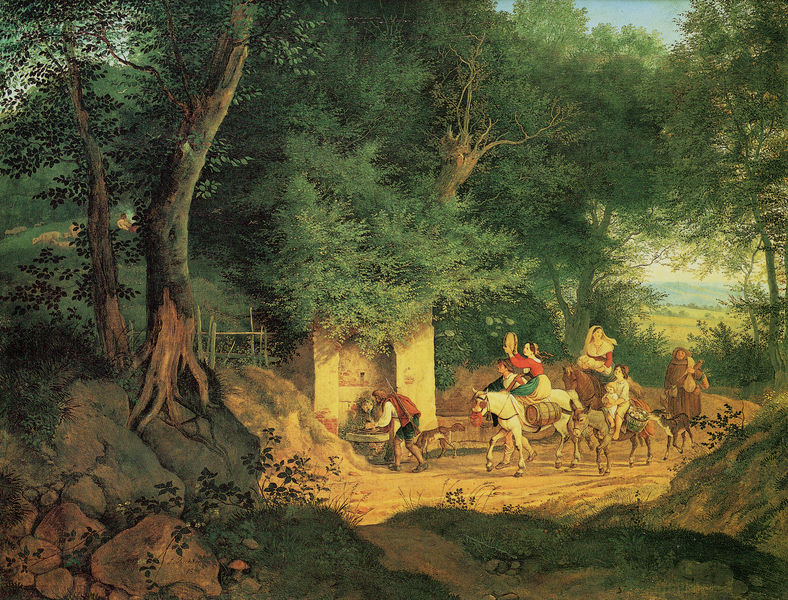
Titel: Brunnen bei Ariccia
Künstler: Adrian Ludwig Richter
Standort: Berlin
Institution: Alte Nationalgalerie
Schlagwörter: baum, berg, blau, blätter, dunkel, felsen, feuer, gemälde, himmel, laub, mann, schatten, umhang, wasser, weiß, baumstämme, bäume, frauen, gelb, grün, landschaft, menschen, mädchen, ocker, sand, sitzen, äste, abend, braun, frau, grau, hell, holz, kleid, kleider, licht, männer, schwarz, strasse, szene, tisch, ausblick, gras, haus, hund, hunde, rot, tier, tiere, tuch, weg, wiese, zaun, beige, gesellschaft, haube, malerei, hemd, trinken, architektur, mensch, stehen, stein, steine, tragen, ast, baumstamm, dämmerung, erde, felder, ferne, gräser, horizont, hügel, morgen, nass, natur, sonnenaufgang, stamm, weide, zweige, büsche, gatter, gehen, pfad, rauch, sonne, sträucher, wiesen, boden, kutte, mantel, familie, kind, mutter, blatt, musik, musiker, pflanze, pflanzen, wald, brunnen, esel, genre, kinder, pferd, pferde, reiter, sack, ranken, ausritt, reiten, reiterin, zaumzeug, zügel, schürze, sommer, genrebild, italien, abhang, heiß, last, reisig, schürzen, warm, berge, fels, hang, sonnenlicht, zug, mauer, sonnenuntergang, herde, latten, lattenzaun, naiv, baby, idylle, pause, rast, ziehen, wagen, böschung, stämme, korb, nazarener, flucht, nische, spitzweg, schaf, bücken, zigeuner, wurzel, zweig, idyll, lichtung, becken, waffe, tanne, fass, beutel, trommel, jagd, schimmel, damensitz, maultier, maultiere, kurve, baumgruppe, wurzeln, efeu, jäger, gewehr, jagdhund, reise, wanderer, rinde, wams, mönch, kühl, dicht, umzug, tränke, flinte, fässer, tränken, weinfass, fässchen, maria, hohlweg, reisende, waldweg, waldlandschaft, schafe, hirte, schäfer, ziege, wurzelwerk, wasserspeier, rasten, pilze, wasserstelle, franziskaner, pater, pilz, tambourin, tambourine, tamburin, lasten, schöpfen, quelle, reisen, schafherde, fohlen, farbenfroh, zicklein, durst, reisegruppe, waren, hans thoma, trommeln, hirt, baumwurzeln, brunnenfigur, reiterinnen, trenke, hudn, waldhütte, ritze, fliegenpilz, steinbrocken, mämmer, löwenbrunnen, fliegenpilze, fahrensleute, jäüger, pberde, trinkbrunnen, arkardien, berg am horizont, fahrendes volk, hundel